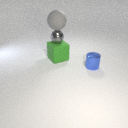
small gray metal sphere below large gray rubber sphere